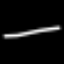
Label: line